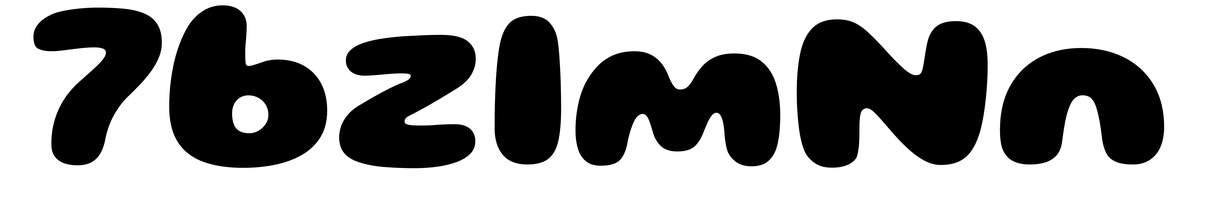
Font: Gluten_ExtraBold